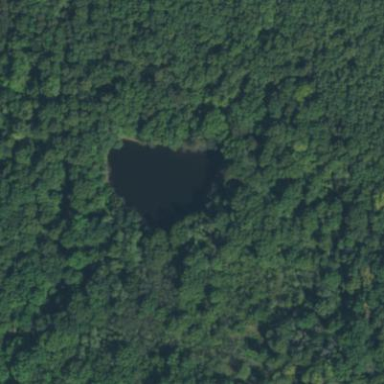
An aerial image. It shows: Serene pond surrounded by nature.